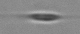
Label: Cylindrotheca_morphotype1